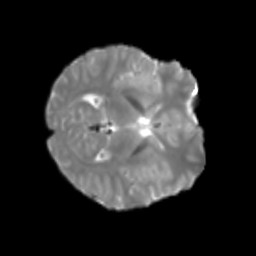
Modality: T2w
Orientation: axial
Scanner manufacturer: siemens
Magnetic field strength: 3 T
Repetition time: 4 s
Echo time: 0.0594 s